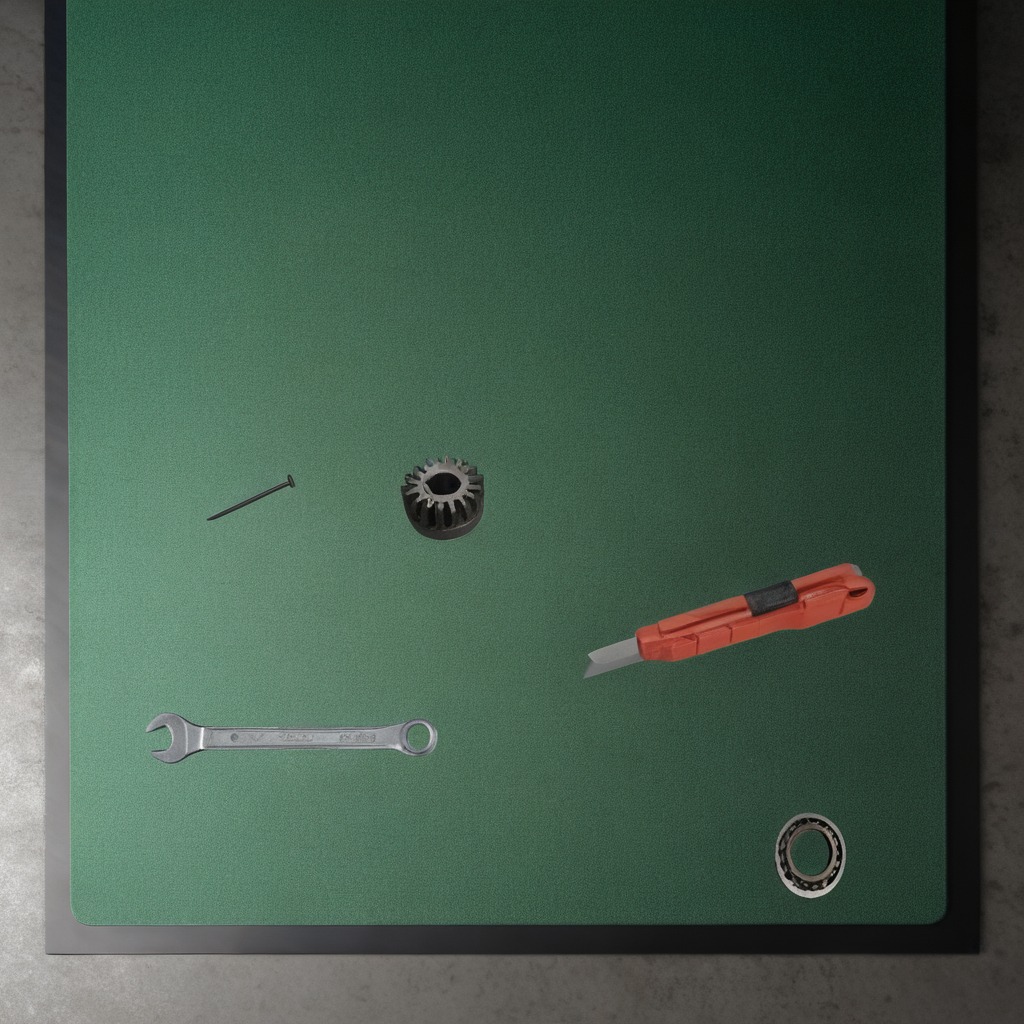
A ball bearing, a gear with teeth, a knife, a nail, and a wrench are lying on the granite tabletop.